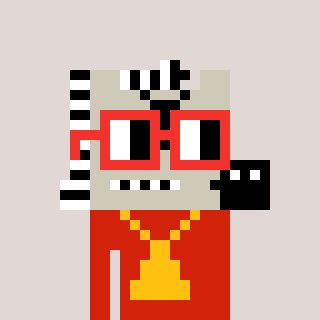
a pixel art character with square red glasses, a zebra-shaped head and a red-colored body on a warm background